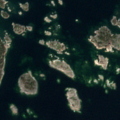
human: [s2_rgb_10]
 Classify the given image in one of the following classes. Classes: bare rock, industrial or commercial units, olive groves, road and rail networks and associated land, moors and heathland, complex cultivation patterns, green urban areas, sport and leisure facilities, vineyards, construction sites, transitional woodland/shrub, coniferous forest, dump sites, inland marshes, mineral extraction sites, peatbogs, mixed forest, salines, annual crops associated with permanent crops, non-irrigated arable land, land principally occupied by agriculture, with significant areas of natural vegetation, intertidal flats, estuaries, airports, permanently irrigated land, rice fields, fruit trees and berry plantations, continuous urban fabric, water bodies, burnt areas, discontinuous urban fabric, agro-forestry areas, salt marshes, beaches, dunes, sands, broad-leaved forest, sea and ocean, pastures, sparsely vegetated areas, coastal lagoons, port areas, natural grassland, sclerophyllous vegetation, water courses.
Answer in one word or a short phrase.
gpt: mixed forest, transitional woodland/shrub, sea and ocean